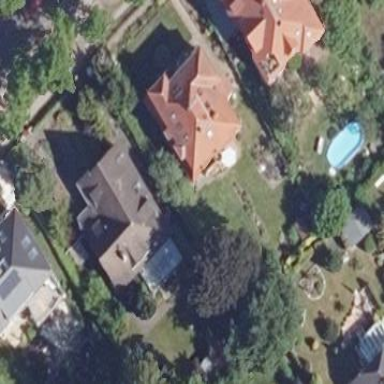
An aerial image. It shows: Detached building with pyramidal roof shape.